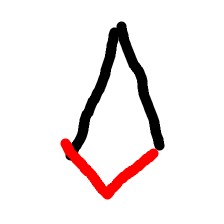
Shape: kite